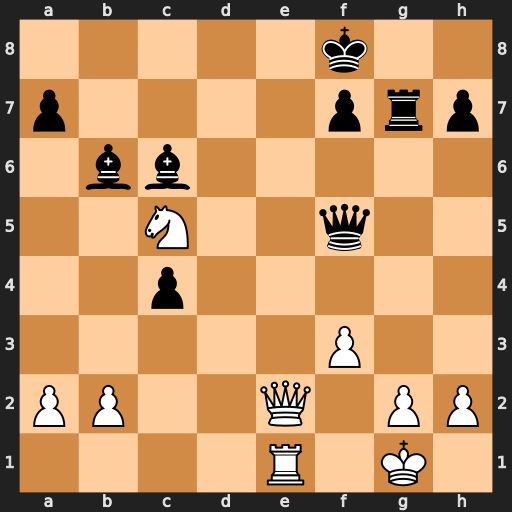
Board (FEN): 5k2/p4prp/1bb5/2N2q2/2p5/5P2/PP2Q1PP/4R1K1
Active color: w
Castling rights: -
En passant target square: -
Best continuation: Qe7+ Kg8 Qe8+ Bxe8 Rxe8#